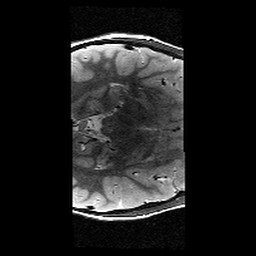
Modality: T2w
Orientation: axial
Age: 9
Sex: female
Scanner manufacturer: siemens
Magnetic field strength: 3 T
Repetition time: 9.23 s
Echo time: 0.067 s